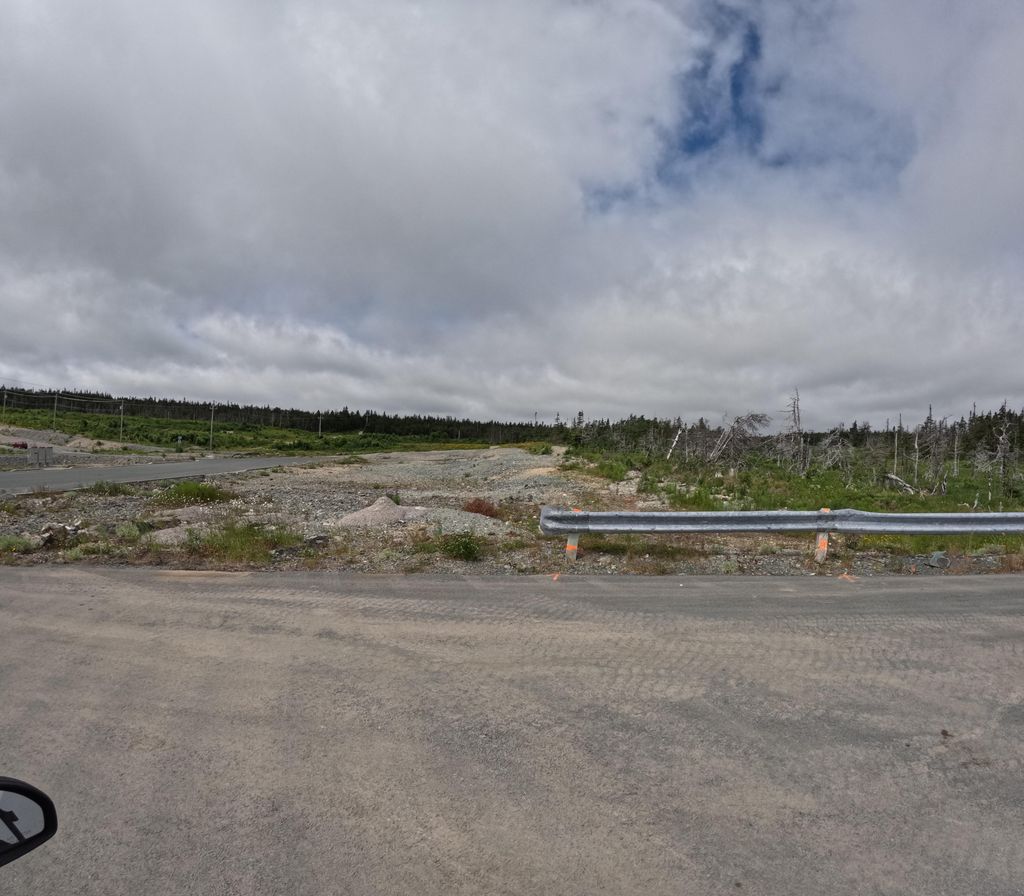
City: st_johns